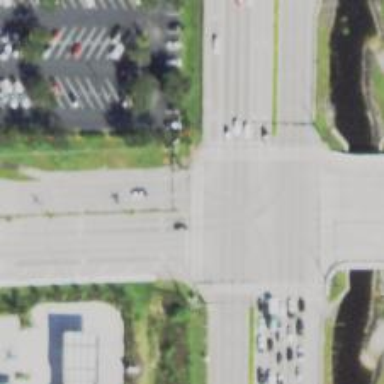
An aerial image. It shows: Crossing on cycleway.